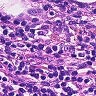
Metastatic tissue present: no